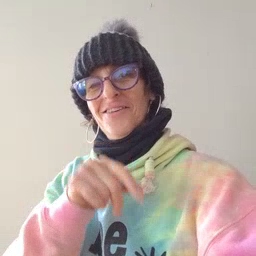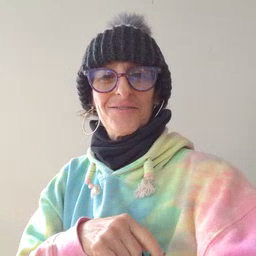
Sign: there